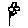
Label: flower